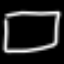
Label: square